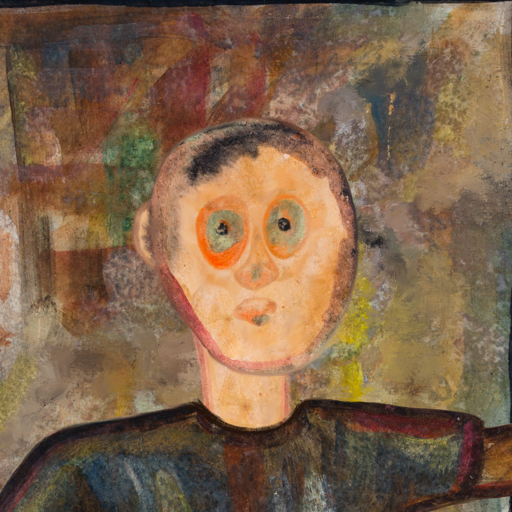
Background: Mosgoul, Head And Neck Front: Childish, Face Front: Childish, Bust: Mosgoul, Hair Front: Blank, Head Accessory: Blank, Second Necklace: Blank, Necklace: Blank, Baby: Blank